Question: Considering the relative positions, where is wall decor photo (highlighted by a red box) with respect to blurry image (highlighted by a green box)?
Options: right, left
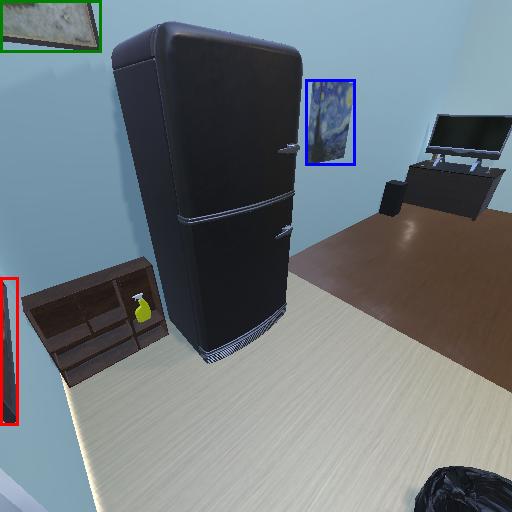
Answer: right